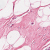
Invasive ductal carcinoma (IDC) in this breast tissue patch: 0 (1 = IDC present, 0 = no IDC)